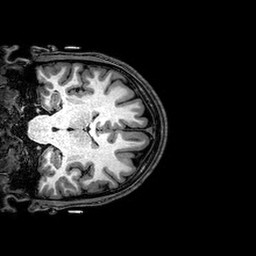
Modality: T1w
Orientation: coronal
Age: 29
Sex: male